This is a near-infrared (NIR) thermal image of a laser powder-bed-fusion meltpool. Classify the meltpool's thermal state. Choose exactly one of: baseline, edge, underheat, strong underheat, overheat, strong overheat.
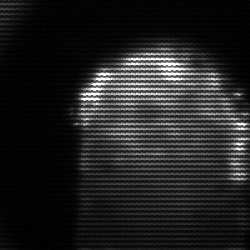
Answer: baseline